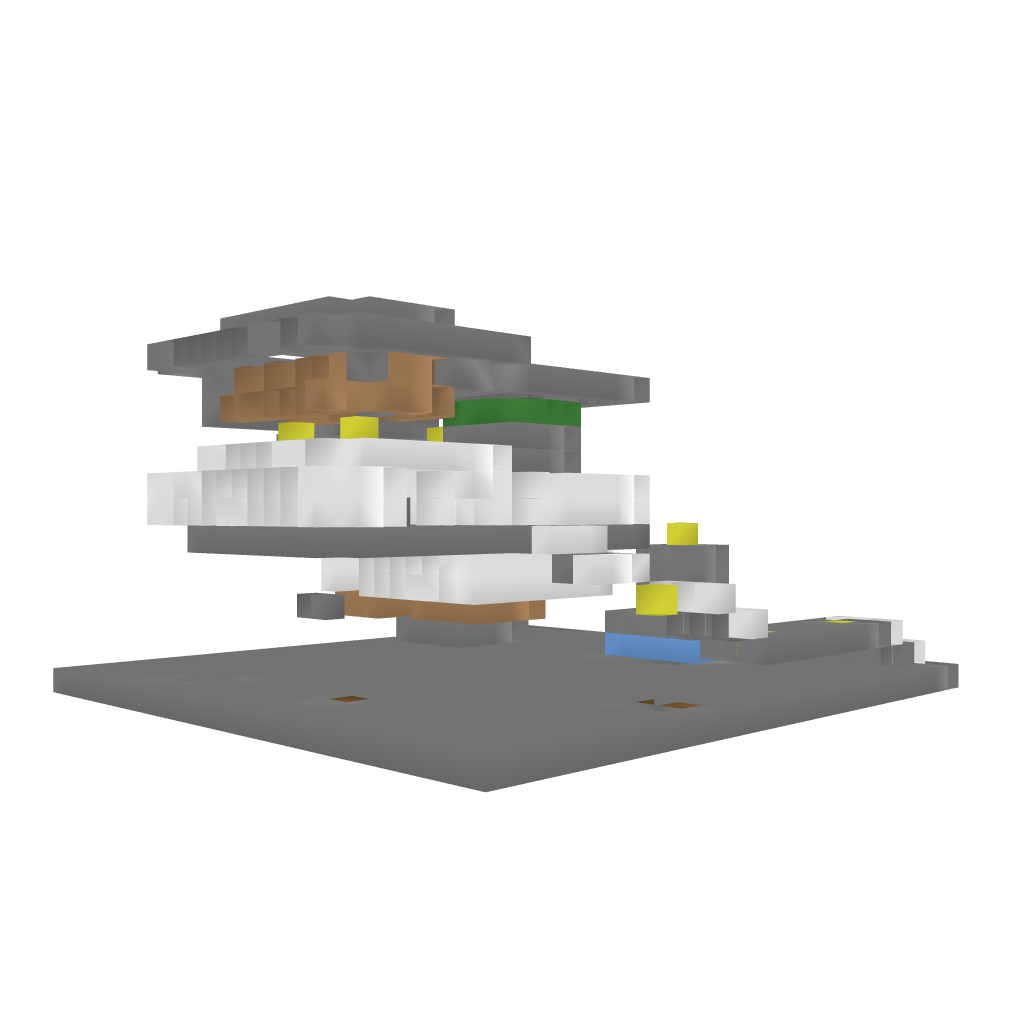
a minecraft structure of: Ambages bad low quality